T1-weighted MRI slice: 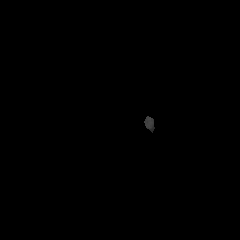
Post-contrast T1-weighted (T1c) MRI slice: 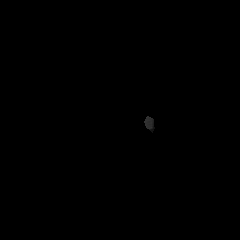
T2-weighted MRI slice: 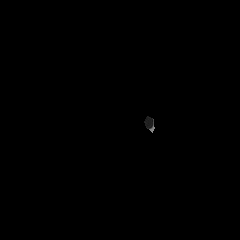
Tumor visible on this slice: no